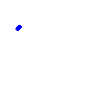
Particle: electron